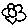
Label: flower